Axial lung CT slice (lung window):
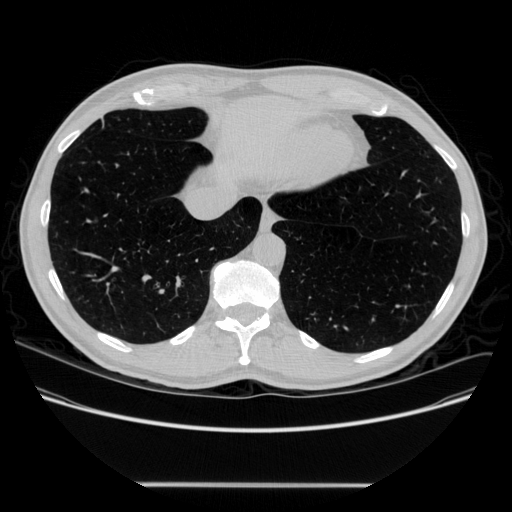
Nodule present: no